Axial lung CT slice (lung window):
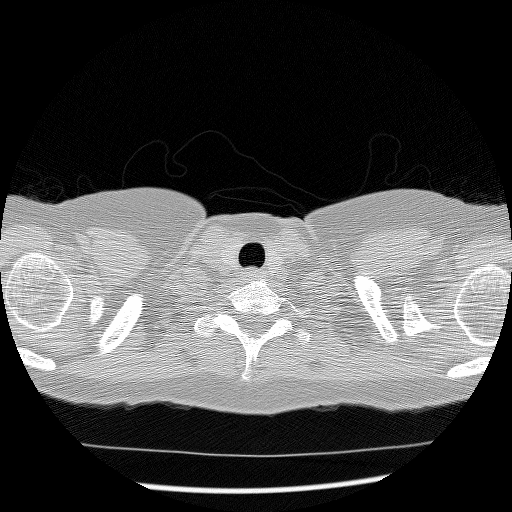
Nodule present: no